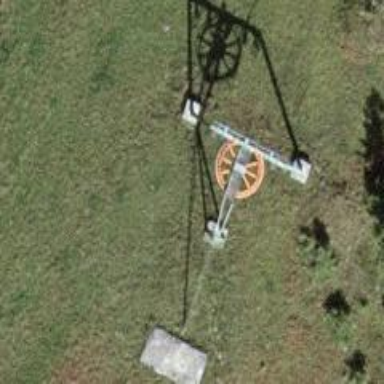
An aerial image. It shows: Pylon for aerialway.